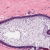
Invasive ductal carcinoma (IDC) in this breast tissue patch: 0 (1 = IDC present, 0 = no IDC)